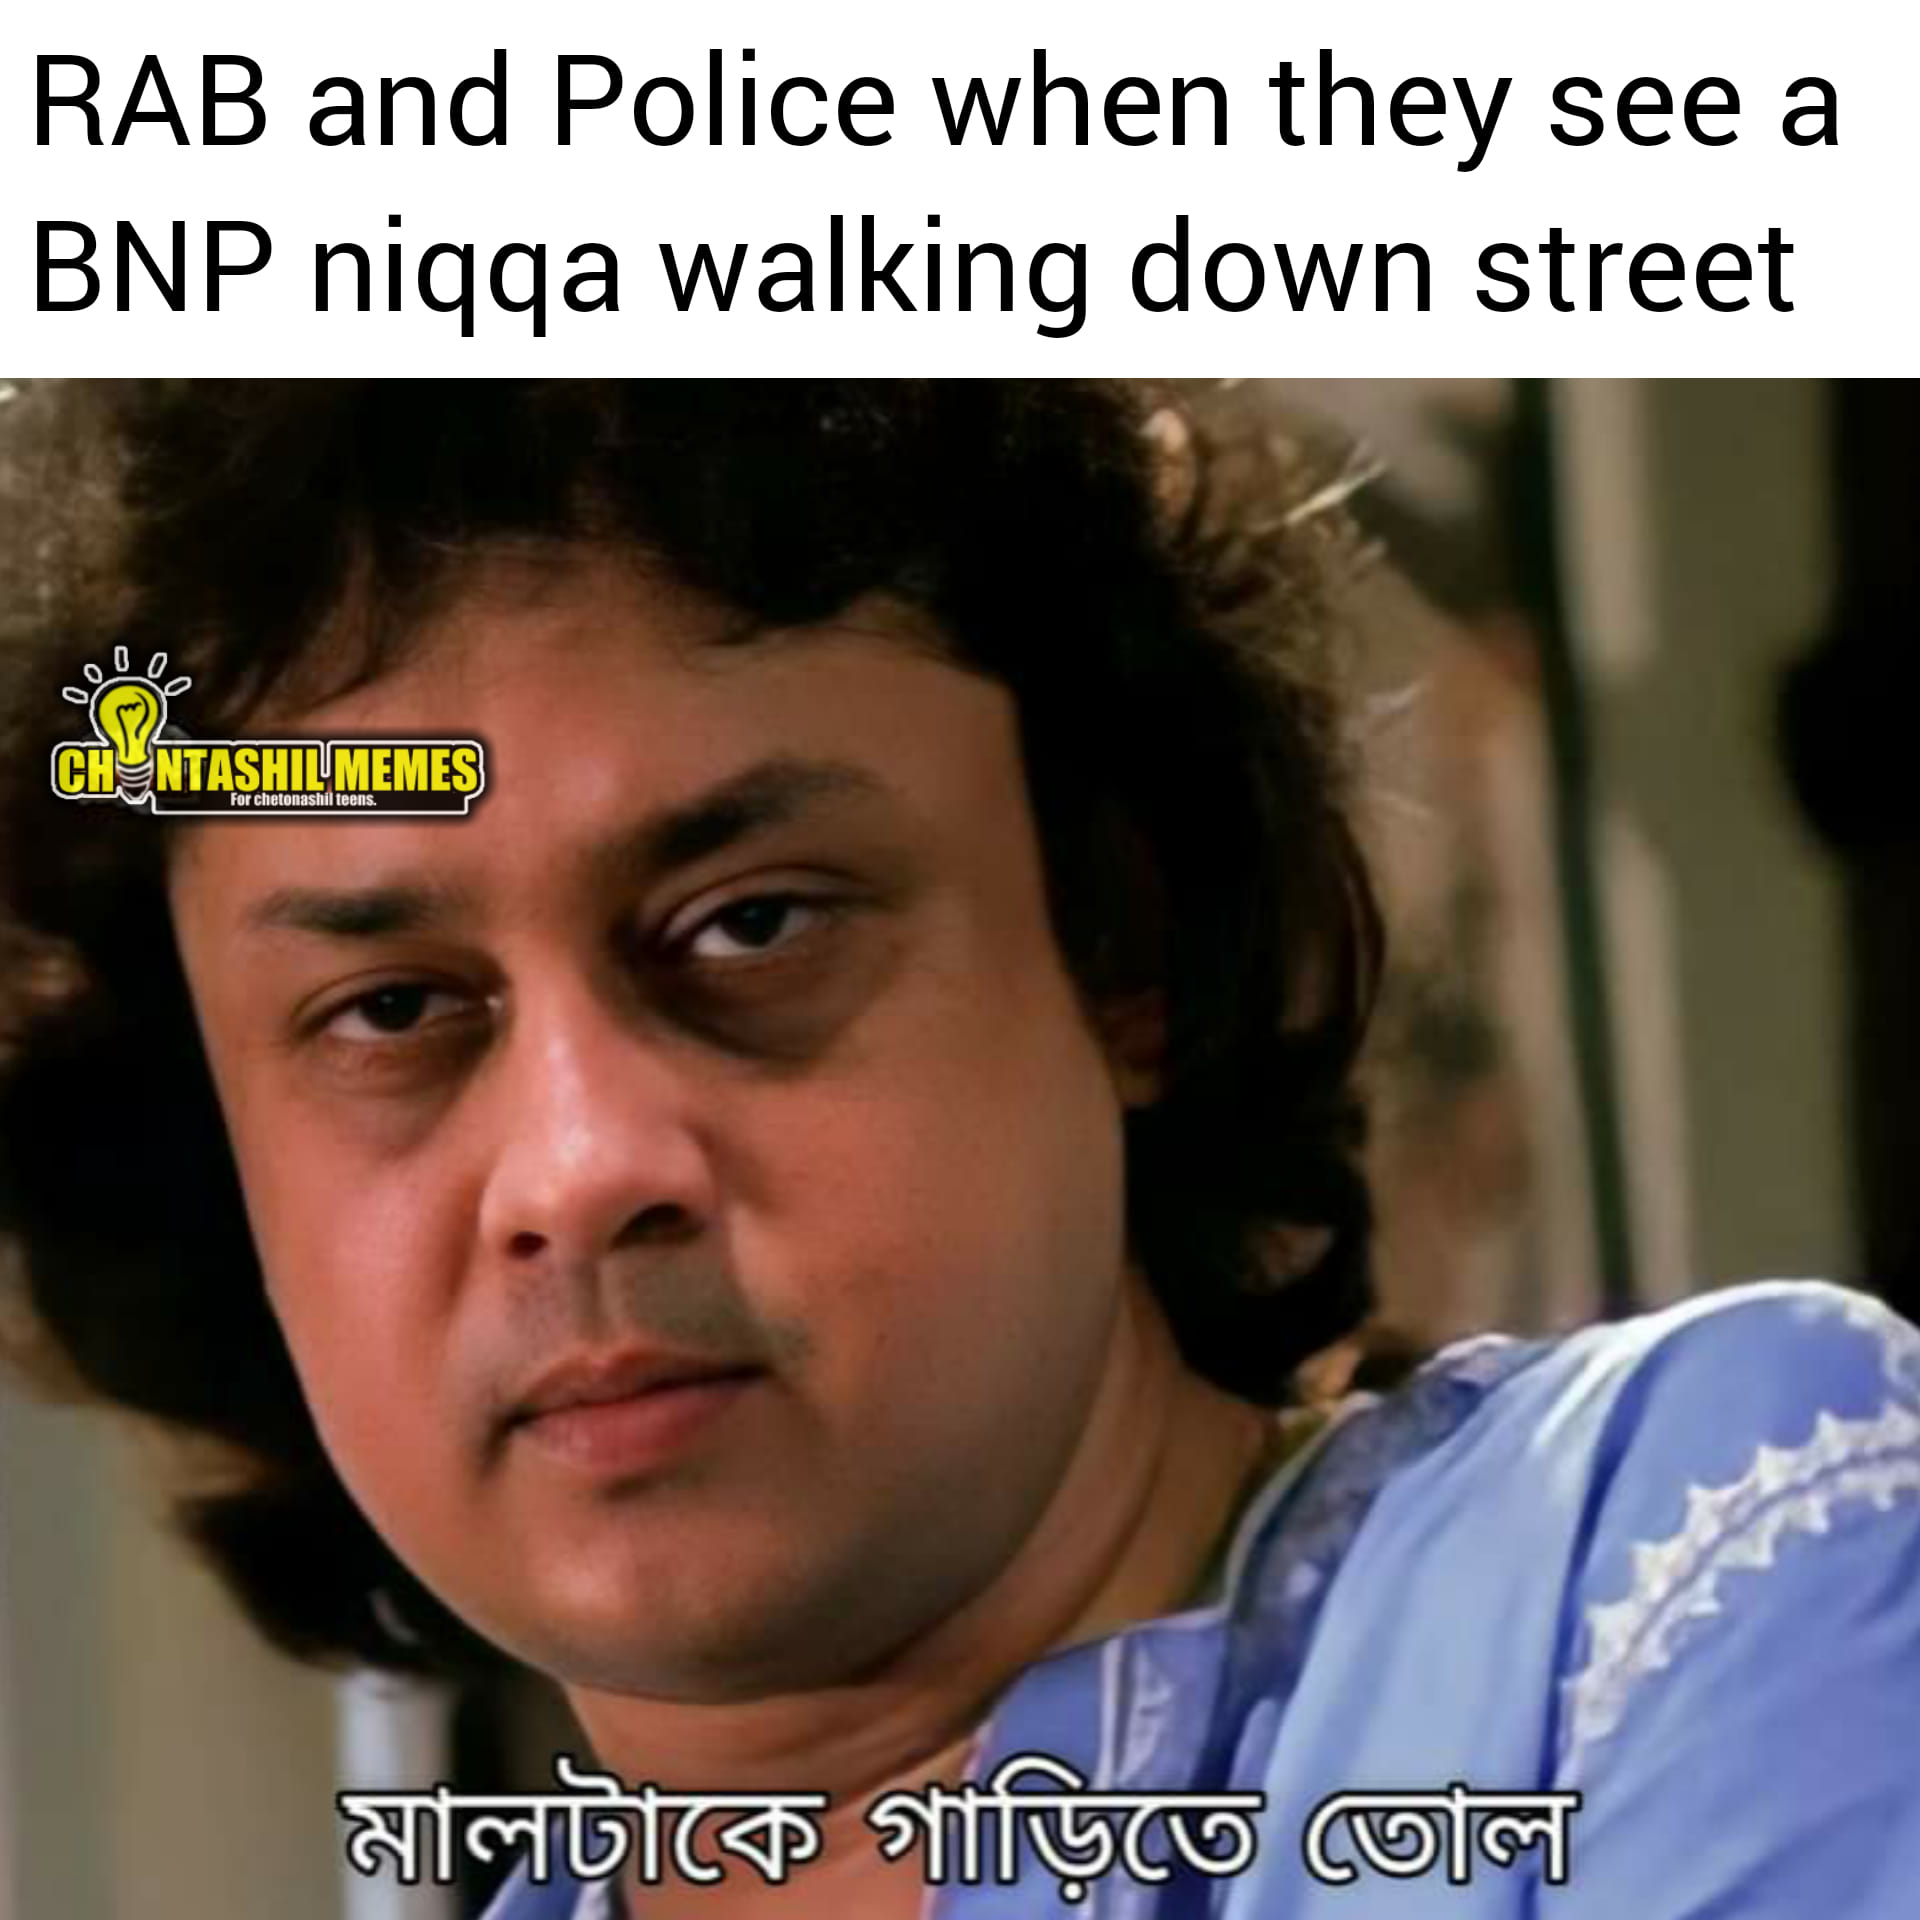
Caption: RAB and Police when they see a BNP niqqa walking down street   মালটাকে গাড়িতে তোল
Label: hate